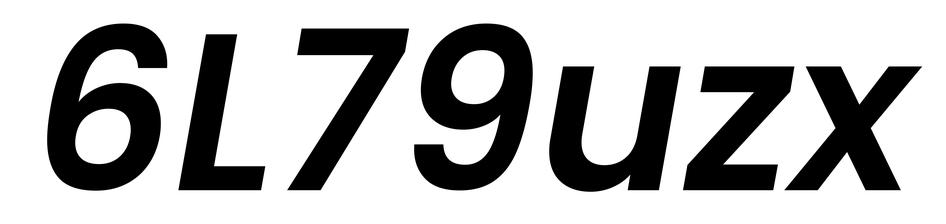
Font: Poppins-SemiBoldItalic